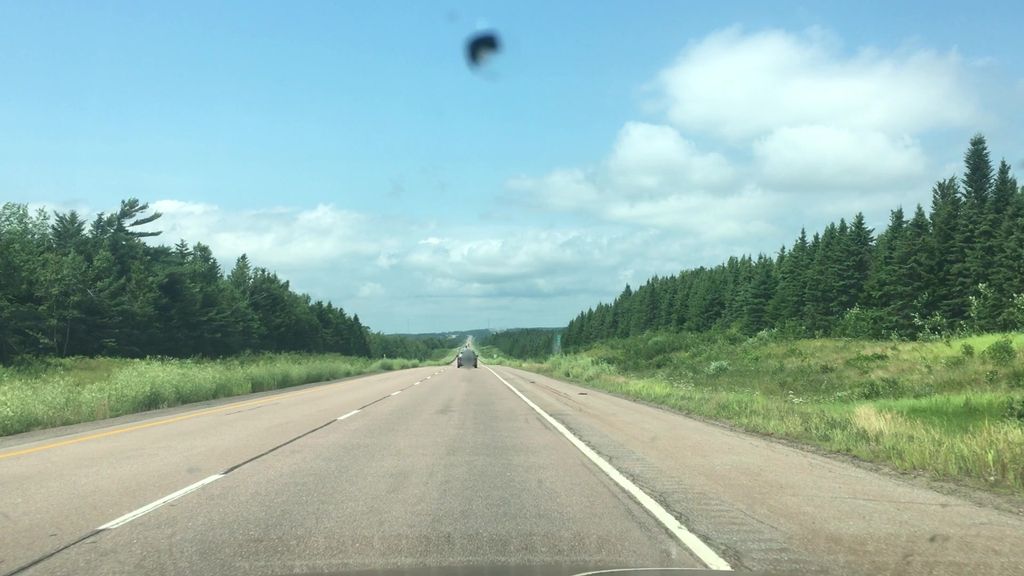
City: charlottetown